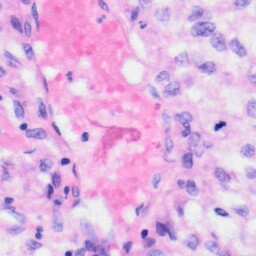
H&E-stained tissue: Liver